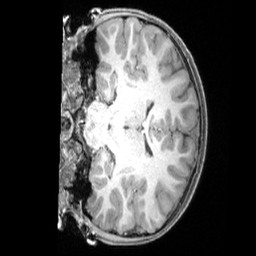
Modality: T1w
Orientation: coronal
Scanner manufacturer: siemens
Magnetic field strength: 3 T
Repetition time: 2.4 s
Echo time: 0.00224 s